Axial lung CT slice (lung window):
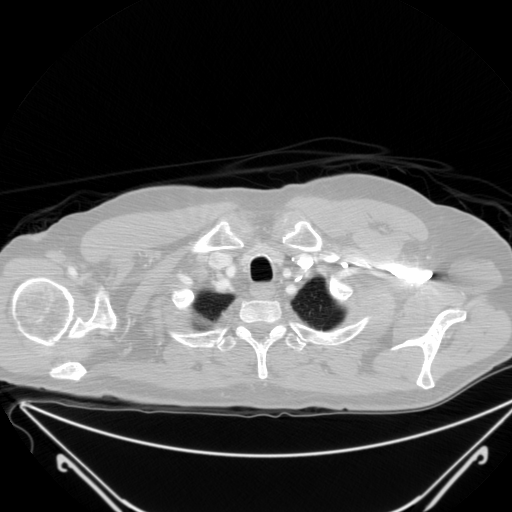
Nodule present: no